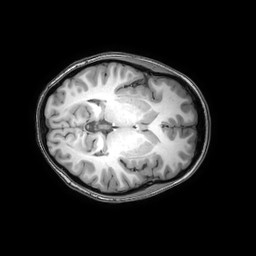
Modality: T1w
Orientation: axial
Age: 22
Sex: female
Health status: healthy
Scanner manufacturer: philips
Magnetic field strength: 3 T
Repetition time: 0.0079 s
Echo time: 0.0035 s